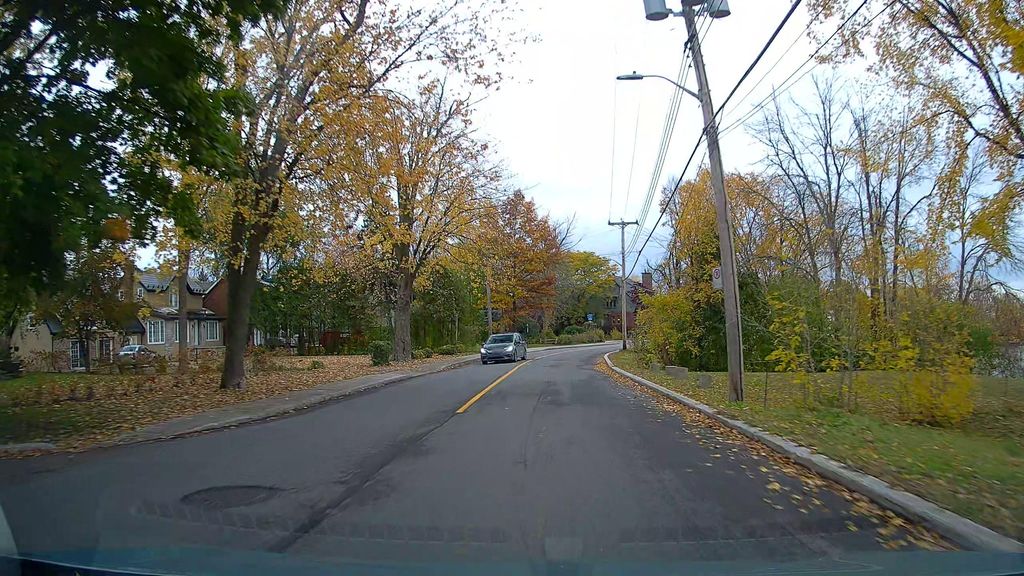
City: montreal